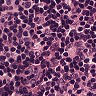
Metastatic tissue present: no